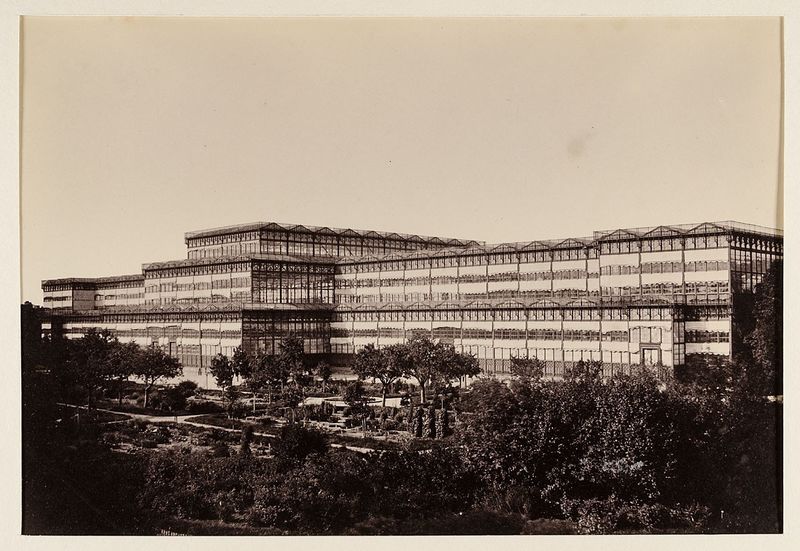
Titel: Glaspalast, München
Künstler: Georg Böttger
Standort: Hamburg
Institution: Museum für Kunst und Gewerbe Hamburg
Schlagwörter: baum, stadt, strauch, fassade, ort, dorf, foto, fotografie, photographie, stadtansicht, photo, karton, glaspalast, profanarchitektur, architekturfotografie, albumin, lichtbild, historische, architekturphotographie, bildwerke, angewandte und bildende kunst, hessische systematik, bäume, sträucher, schwarzweißpositivverfahren, silbersalzverfahren, schwarzweißfotografie, gebäude, örtlichkeit, straße, stätte, albuminpapier